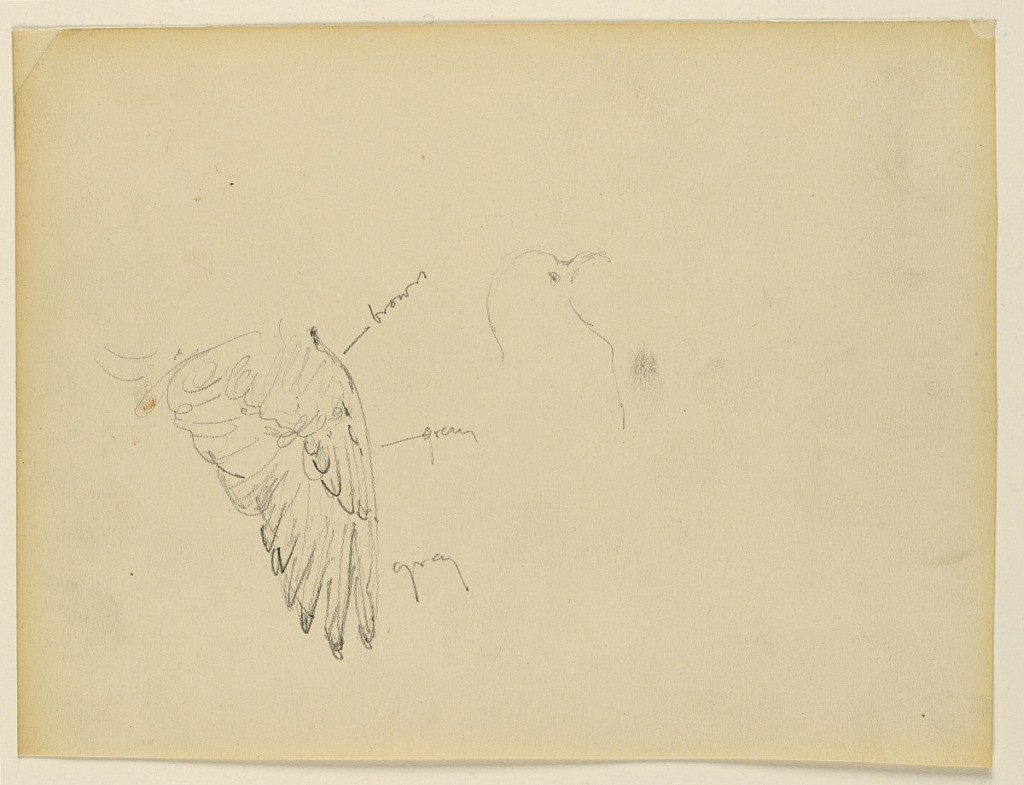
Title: Study for "The Beneficence of the Law," Essex County Courthouse, Newark, NJ
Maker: Kenyon Cox, American, 1856–1919
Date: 1905
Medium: Graphite on paper
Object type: Drawing
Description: Recto: Sketch of a bird; Verso: Partial sketch of a seated female figure.